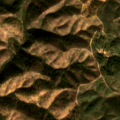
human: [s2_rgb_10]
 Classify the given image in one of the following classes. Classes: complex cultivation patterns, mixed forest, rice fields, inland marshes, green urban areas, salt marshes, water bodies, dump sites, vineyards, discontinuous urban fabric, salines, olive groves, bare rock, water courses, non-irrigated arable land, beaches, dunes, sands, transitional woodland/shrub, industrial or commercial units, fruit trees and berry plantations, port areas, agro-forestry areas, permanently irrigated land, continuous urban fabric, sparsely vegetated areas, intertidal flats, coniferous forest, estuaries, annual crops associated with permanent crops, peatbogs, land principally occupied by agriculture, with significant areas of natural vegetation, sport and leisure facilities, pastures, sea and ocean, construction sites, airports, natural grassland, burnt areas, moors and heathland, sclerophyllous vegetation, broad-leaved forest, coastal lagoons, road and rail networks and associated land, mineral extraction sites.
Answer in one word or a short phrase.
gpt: transitional woodland/shrub